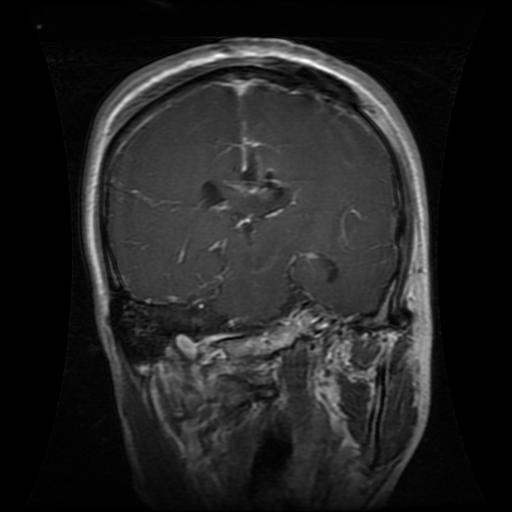
Label: glioma